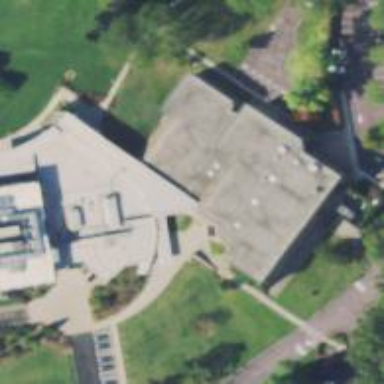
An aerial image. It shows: College building.